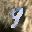
Label: 9